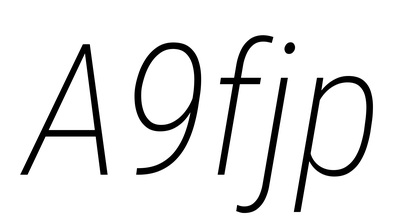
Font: Roboto-Italic_Condensed_ExtraLight_Italic